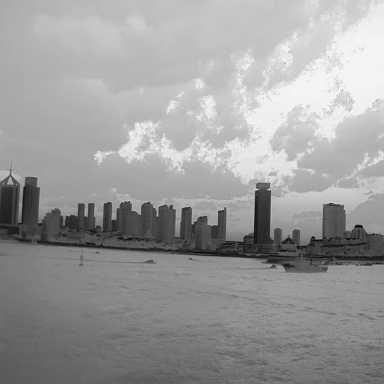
There are five objects shown in the infrared image, including four canoes, and a warship.